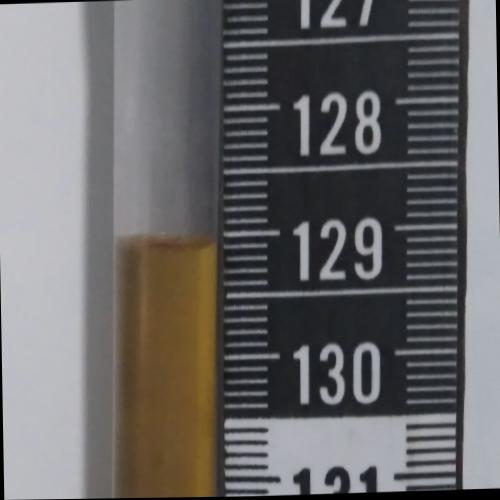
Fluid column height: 129.1 cm